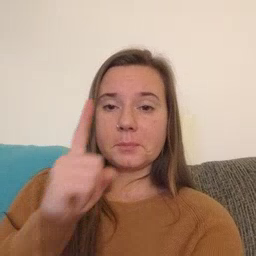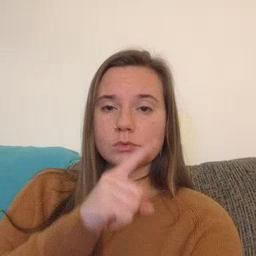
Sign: mouse